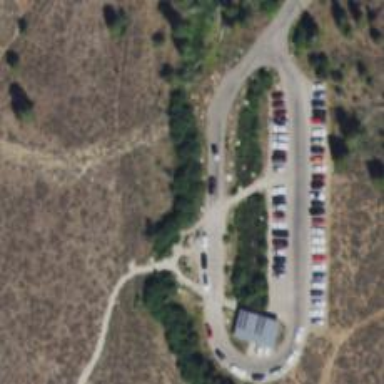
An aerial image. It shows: Trail path.